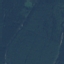
Land use / land cover class: Forest